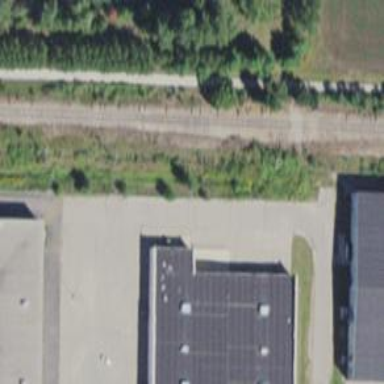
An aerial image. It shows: Abandoned railway.